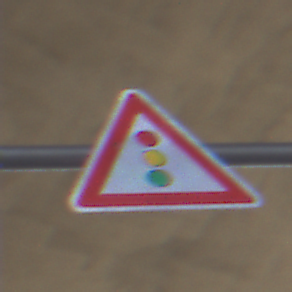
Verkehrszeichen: Lichtzeichenanlage
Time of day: Midday
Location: Roofed (Underpass)
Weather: Clear
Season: NotSpecified
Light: Natural